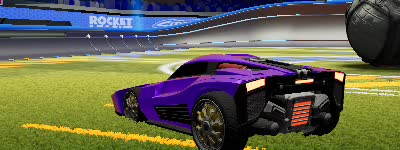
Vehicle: breakout